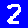
Digit: 2